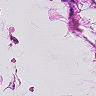
Metastatic tissue present: no